Question: I have the following router in Ember:
'''
this.resource('clients', function() {
this.route('new');
this.route('client', { path: '/:id' }, function() {
this.route('profile');
this.route('sessions');
this.route('payments');
});
});
'''
From within the 'clients.client.payments' route I'd like to be able to access the client information from the parent controller 'clients.client' but I'm struggling to find a way to do this. Currently from within the clients.client.payments controller I have:
'''
needs: ['clients'],
client: computed.alias('controllers.clients'),
'''
This works fine to connect to the array of client records but if I instead use:
'''
needs: ['client'],
client: computed.alias('controllers.client'),
'''
I get an error saying that it can not find the controller. I am now considering changing 'client' from a to a (with the hope that this will resolve my problem) but is there really no way to achieve the results I'm looking for as-is?
---
based on on suggestion to try "clientsClient" in needs I have added the following to the clients.client.payments controller:
'''
needs: ['clientsClient']
'''
I also tried the more explicit:
'''
needs: ['controller:clientsClient']
'''
but in both cases I get the following error:

Very oddly recursive. I add "a" and it errors out saying it needs "a".
> Note: the clients.client controller defined explicitly as suggested
---
It was also suggested that dot notation (aka, 'needs: ['clients.client']') would be the way to go ... I actually tried that earlier as that was my first thought too but that results in a clearer error message:
> needs must not specify dependencies with periods in their names (controller:clients.client)
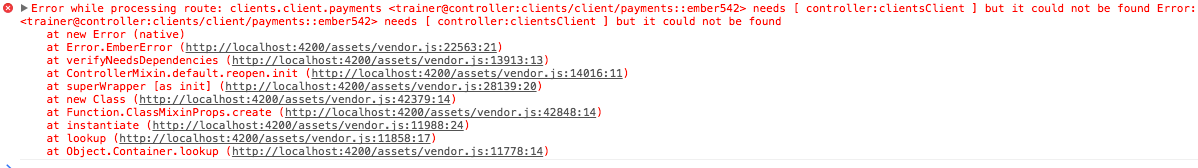
Answer: use forward slashes
'''
needs: ['clients', 'clients/client'],
client: computed.alias('controllers.clients/client'),
'''